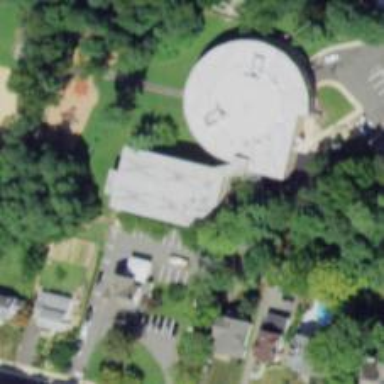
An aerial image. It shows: School.